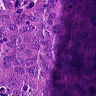
Metastatic tissue present: yes